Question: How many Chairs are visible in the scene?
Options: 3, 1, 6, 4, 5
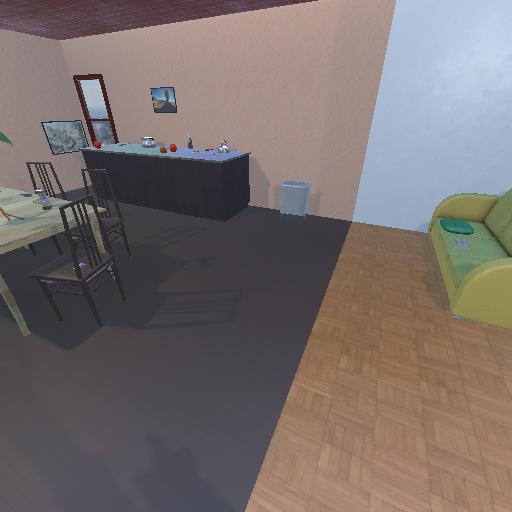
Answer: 3